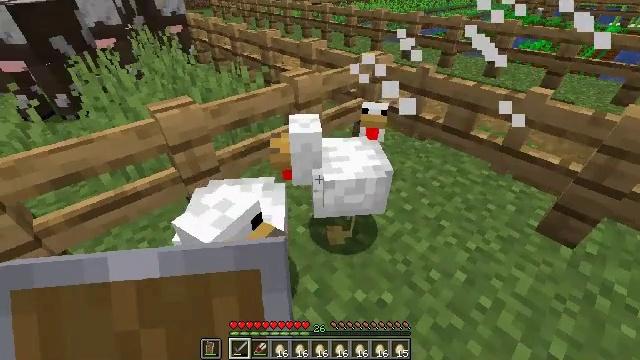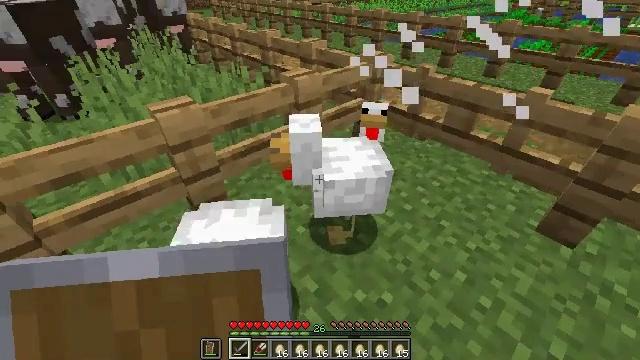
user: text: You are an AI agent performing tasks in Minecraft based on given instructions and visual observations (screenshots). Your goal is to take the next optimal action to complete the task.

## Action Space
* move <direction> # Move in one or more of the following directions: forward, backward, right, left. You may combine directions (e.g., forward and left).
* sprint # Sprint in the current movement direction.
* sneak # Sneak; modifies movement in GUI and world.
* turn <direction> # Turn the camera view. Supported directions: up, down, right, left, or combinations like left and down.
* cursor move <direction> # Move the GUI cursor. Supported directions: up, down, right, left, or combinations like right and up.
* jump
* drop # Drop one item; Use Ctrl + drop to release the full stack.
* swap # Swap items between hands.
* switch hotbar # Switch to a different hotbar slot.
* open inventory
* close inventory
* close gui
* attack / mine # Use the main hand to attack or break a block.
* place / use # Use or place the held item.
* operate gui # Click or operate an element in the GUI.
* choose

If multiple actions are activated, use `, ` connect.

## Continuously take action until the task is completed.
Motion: motion action
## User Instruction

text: Hunt animals.
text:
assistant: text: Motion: no_op
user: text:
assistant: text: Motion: no_op